Question: I am developing a web app (WebForms/C#) where I need to get some extra info about TeamCity agents.
For example:

For now I need get list of available agents which are currently in idle state.
I am trying to do this over <URL>, but no luck...
Is that possible to do via REST?
I am not interested in number of idle agents. I need ability to get complete info about each idle agent (e.g. - name/ip, current state, etc)
Can anybody advice me in what way I need dig? I'll like also to ask code snippets for provided solutions.
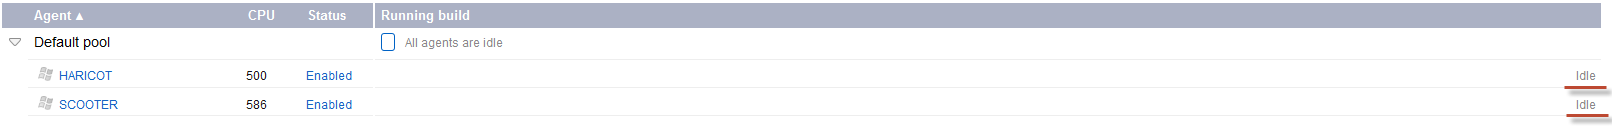
Answer: Looks like there is no direct methods on 'Agent' to get if the status is idle.
RE: <URL>
However, I suppose you could first get the names of all connected agents (and the rest of the fields such as IP, etc.):
'GET http://teamcity:8111/httpAuth/app/rest/agents?includeDisconnected=false'
Then loop through each agent to determine if it is running:
'GET http://teamcity:8111/httpAuth/app/rest/builds?locator=running:true,agentName:BuildAgent1'
If it is not running, it is idle. Report all fields for each idle agent.
<URL> is an open source .net library wrapping the api. Might be useful for your app.